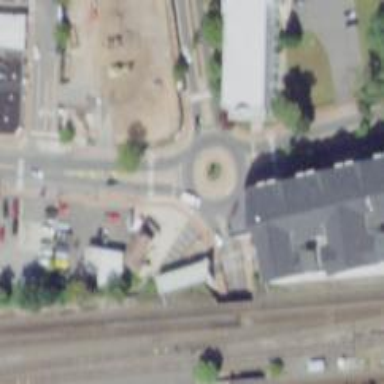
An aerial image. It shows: Secondary road around roundabout.